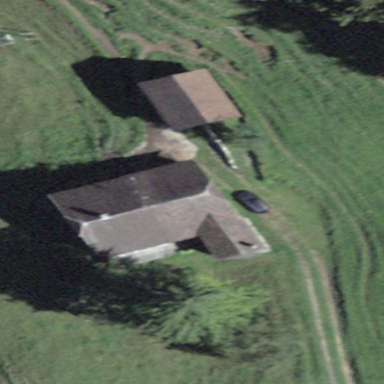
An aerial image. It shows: Detached building.